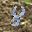
Label: 8